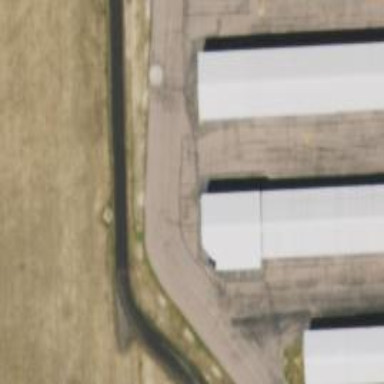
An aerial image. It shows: View of taxiway at the airport.